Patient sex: M
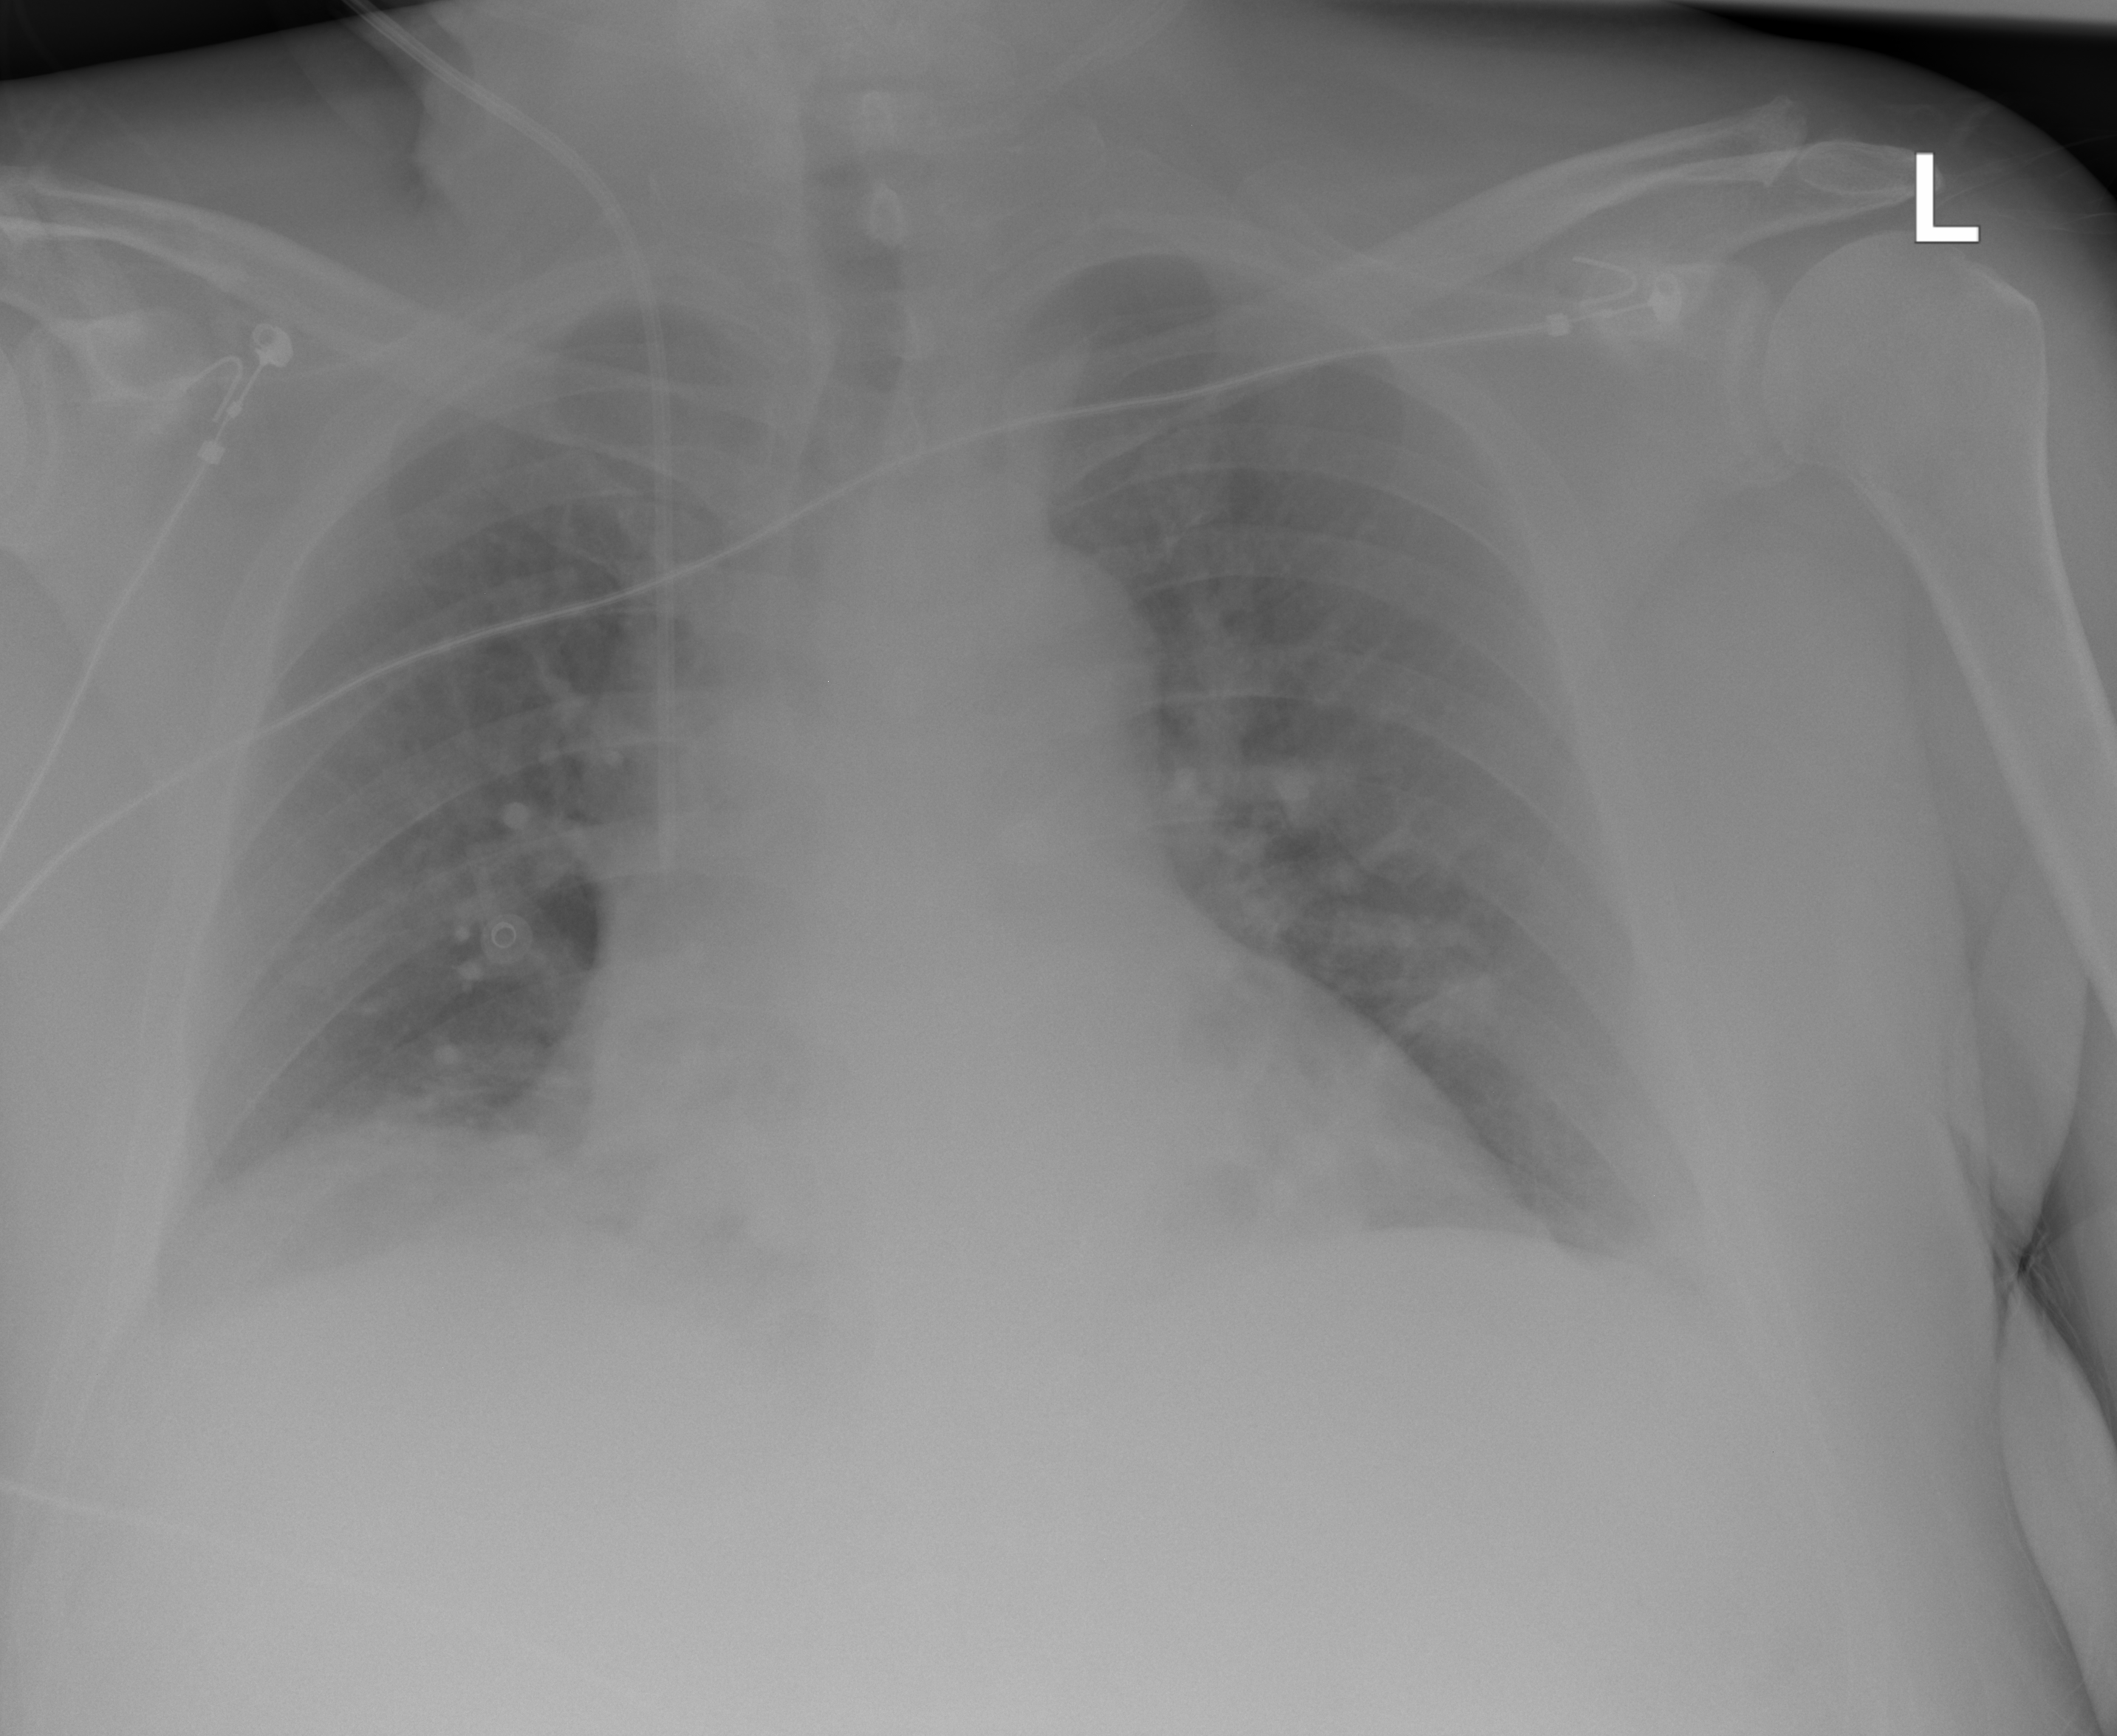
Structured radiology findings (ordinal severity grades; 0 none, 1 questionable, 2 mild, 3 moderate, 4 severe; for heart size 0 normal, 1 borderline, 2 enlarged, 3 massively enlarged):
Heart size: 2
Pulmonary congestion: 0
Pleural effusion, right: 1
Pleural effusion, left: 1
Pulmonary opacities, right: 0
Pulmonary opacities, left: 0
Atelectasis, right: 2
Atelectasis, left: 2